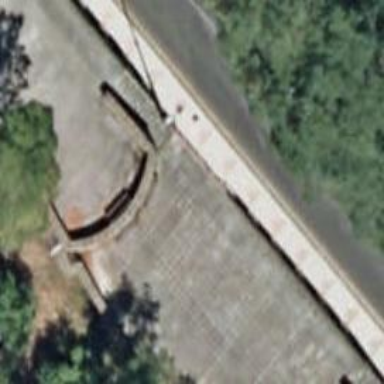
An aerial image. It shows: Retaining wall.